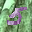
Label: 5